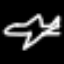
Label: airplane